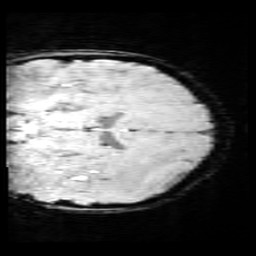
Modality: SWI
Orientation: coronal
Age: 11
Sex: male
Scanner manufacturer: siemens
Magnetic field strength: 3 T
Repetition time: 0.027 s
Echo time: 0.02 s